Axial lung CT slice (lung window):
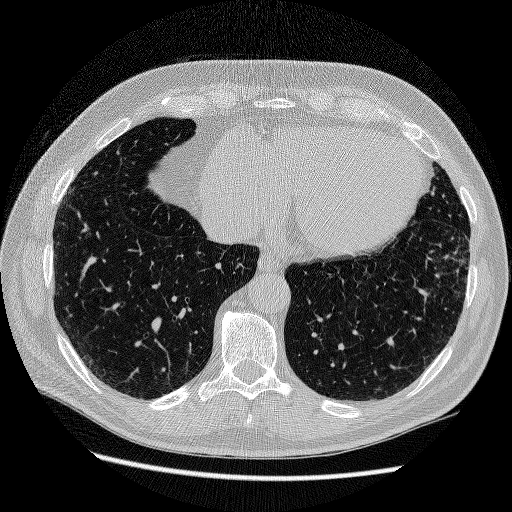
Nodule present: no